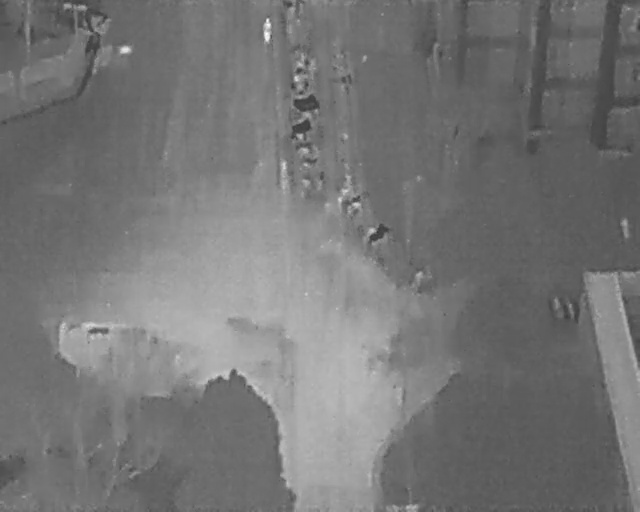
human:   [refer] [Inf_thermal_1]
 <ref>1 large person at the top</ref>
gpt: <box>[[39, 4, 43, 6, 2]]</box>

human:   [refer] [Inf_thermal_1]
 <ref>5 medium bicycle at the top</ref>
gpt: <box>[[46, 10, 48, 15, 139], [45, 14, 48, 19, 2], [46, 17, 49, 23, 159], [45, 22, 48, 27, 159], [46, 26, 48, 31, 166]]</box>

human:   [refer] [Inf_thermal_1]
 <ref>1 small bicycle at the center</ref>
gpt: <box>[[47, 30, 49, 33, 2]]</box>

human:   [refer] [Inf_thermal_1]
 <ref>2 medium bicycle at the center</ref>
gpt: <box>[[53, 37, 56, 41, 153], [57, 42, 60, 48, 144]]</box>